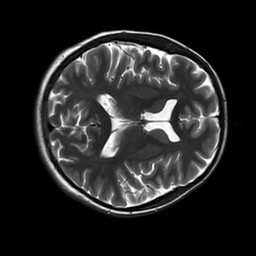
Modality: T2w
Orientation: axial
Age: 25
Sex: female
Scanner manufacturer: siemens
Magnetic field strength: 3 T
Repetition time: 8.53 s
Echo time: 0.091 s